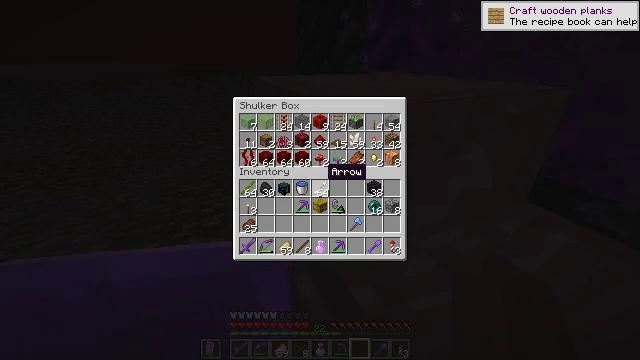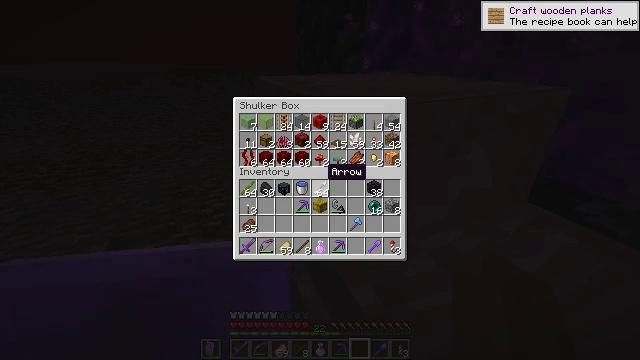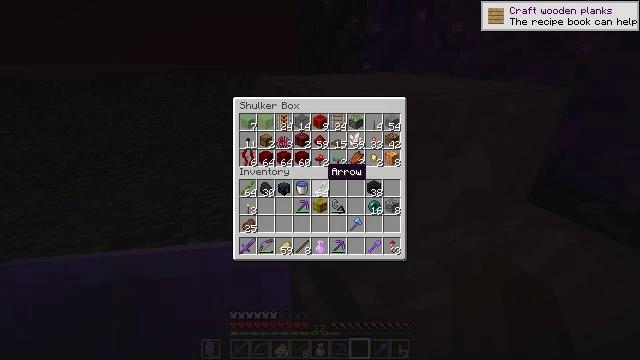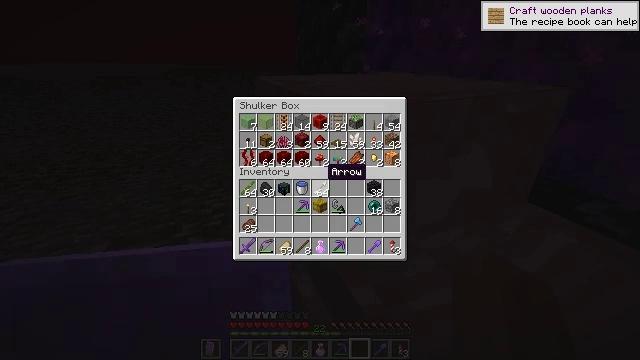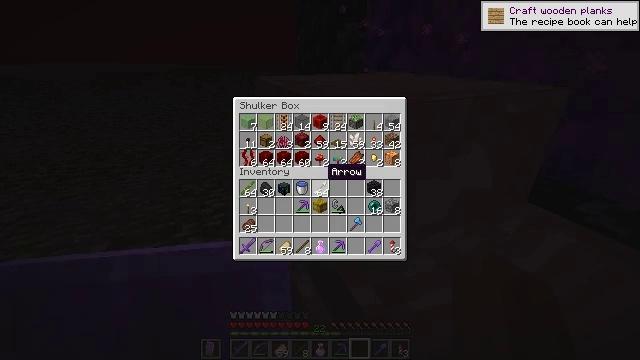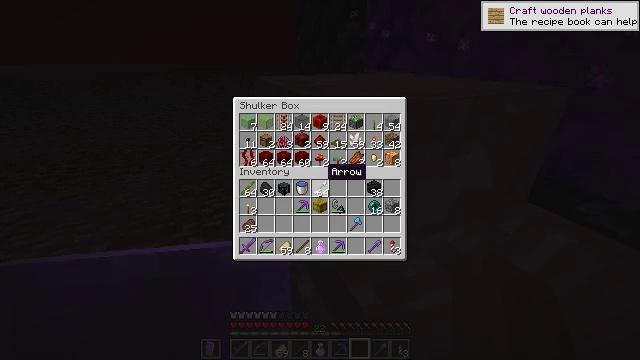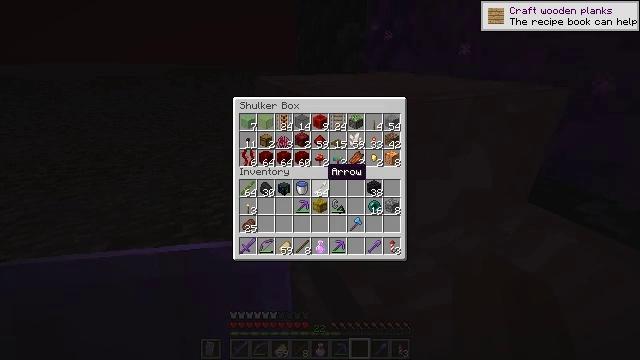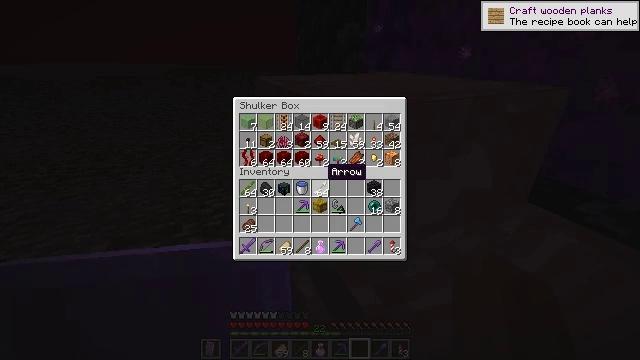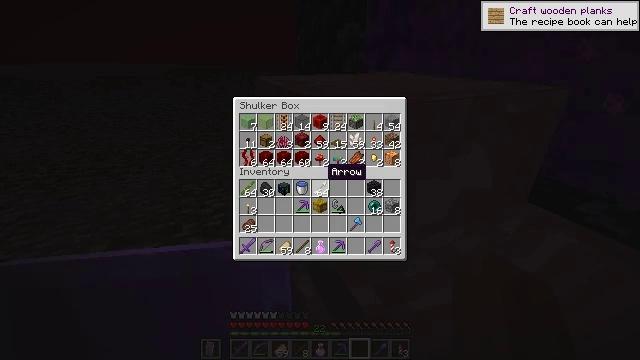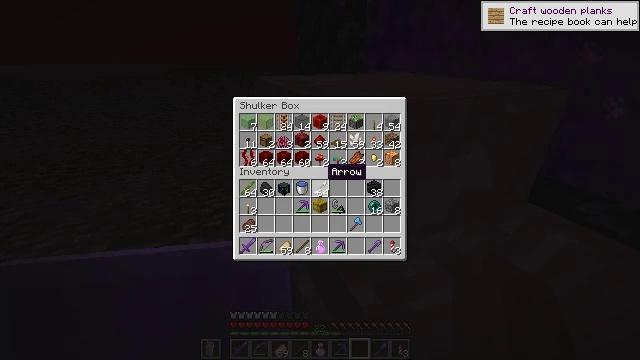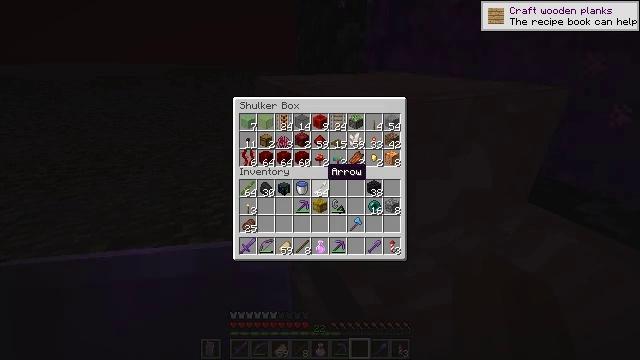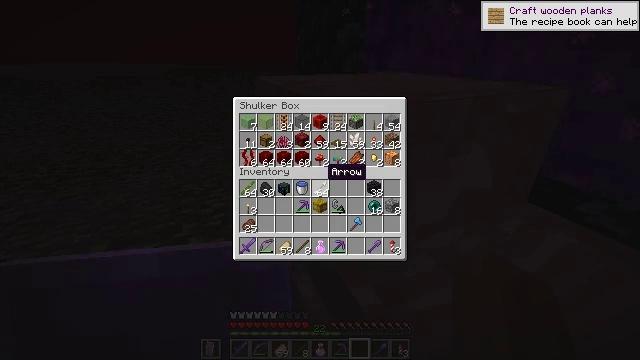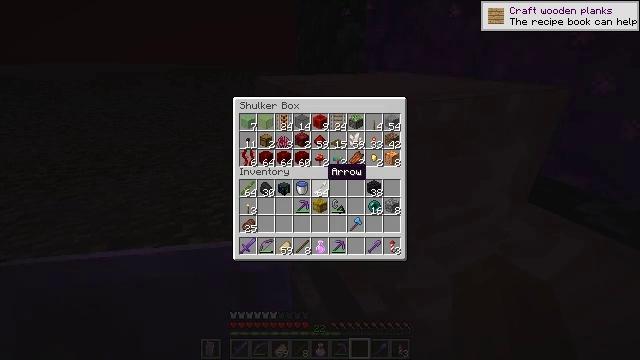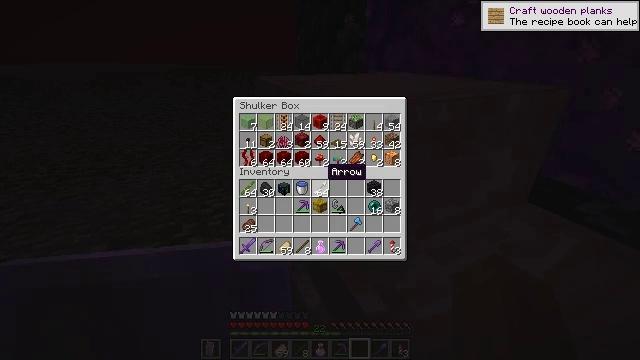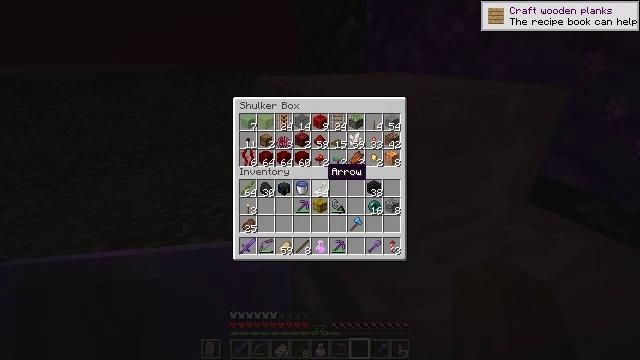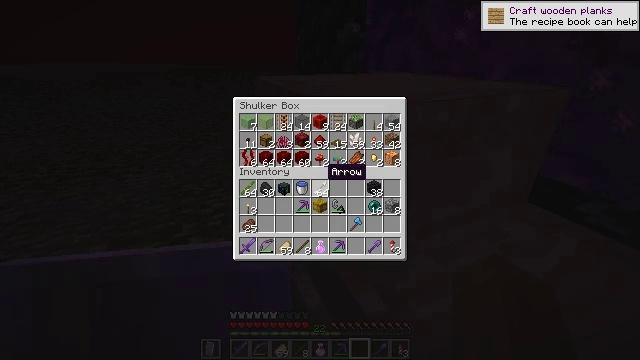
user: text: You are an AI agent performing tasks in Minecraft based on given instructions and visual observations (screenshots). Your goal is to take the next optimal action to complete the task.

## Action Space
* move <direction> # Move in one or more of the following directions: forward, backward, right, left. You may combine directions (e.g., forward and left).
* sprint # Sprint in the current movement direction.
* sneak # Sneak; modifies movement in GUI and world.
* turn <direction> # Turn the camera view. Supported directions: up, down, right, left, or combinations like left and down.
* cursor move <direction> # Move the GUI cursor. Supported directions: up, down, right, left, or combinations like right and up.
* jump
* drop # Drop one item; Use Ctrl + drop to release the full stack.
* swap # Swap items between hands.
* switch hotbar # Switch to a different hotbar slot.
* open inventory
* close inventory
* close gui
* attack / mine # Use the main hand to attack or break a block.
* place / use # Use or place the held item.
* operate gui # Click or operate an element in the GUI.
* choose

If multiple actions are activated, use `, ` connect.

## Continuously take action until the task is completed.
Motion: motion action
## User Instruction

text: Make crimson planks from crimson stems.
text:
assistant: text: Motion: no_op
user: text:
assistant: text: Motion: no_op
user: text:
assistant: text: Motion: no_op
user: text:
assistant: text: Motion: no_op
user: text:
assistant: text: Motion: no_op
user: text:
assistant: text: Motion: no_op
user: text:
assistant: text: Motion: no_op
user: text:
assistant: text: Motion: no_op
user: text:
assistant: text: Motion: no_op
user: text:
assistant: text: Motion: no_op
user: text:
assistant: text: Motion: no_op
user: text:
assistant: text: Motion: no_op
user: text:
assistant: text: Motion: no_op
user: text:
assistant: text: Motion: no_op
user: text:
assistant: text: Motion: no_op
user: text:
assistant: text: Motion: no_op
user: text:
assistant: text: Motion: no_op
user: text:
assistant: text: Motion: no_op
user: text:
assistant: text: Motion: no_op
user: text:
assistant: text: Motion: no_op
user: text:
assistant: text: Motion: turn left
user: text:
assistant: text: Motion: no_op
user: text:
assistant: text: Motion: no_op
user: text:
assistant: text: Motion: no_op
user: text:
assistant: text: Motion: no_op
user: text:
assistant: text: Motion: no_op
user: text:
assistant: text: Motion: no_op
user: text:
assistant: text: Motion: no_op
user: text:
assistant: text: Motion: no_op
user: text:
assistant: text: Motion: no_op